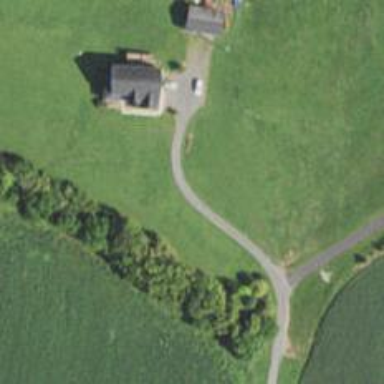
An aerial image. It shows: Driveway.